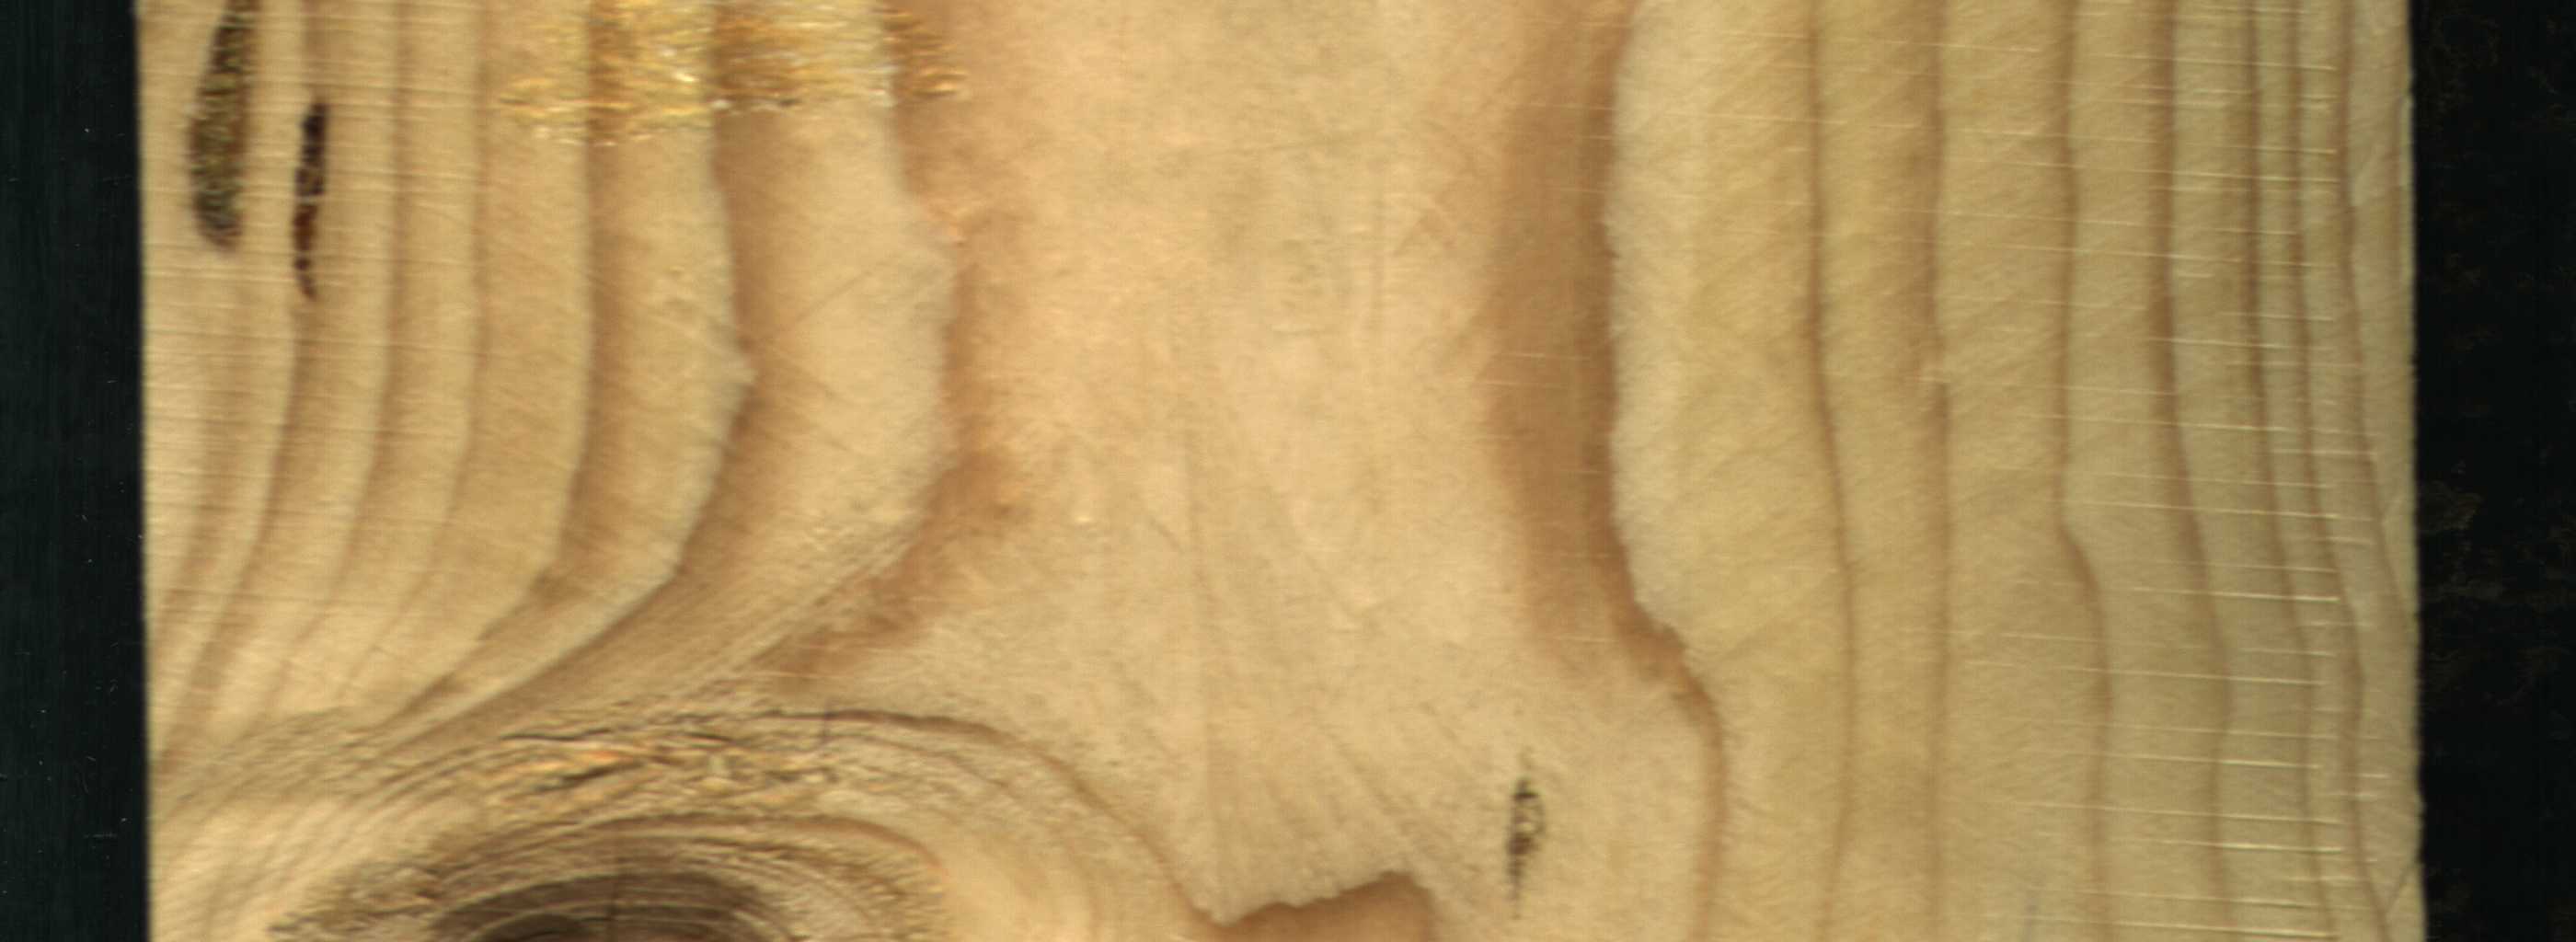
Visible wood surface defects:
resin
resin
resin
resin
knot_with_crack